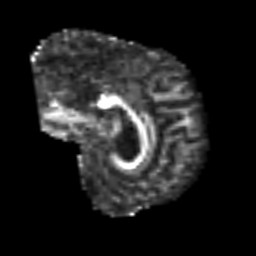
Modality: FA
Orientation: sagittal
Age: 52
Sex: male
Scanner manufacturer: siemens
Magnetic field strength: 3 T
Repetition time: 6.1 s
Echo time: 0.101 s